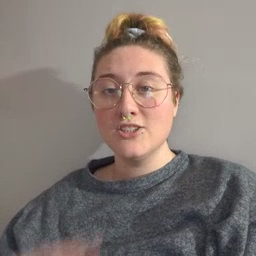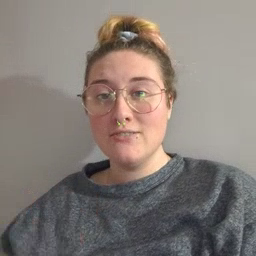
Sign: shirt